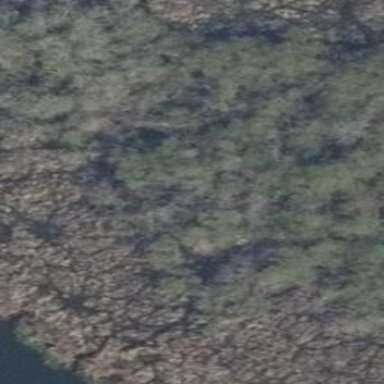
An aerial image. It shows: Patch of scrub vegetation.